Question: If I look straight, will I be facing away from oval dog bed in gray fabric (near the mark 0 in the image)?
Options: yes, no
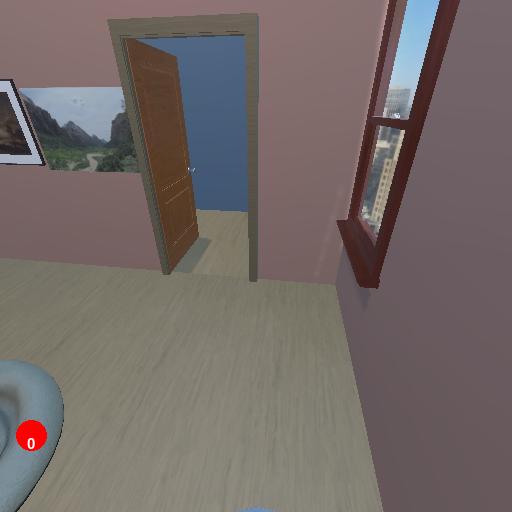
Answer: yes